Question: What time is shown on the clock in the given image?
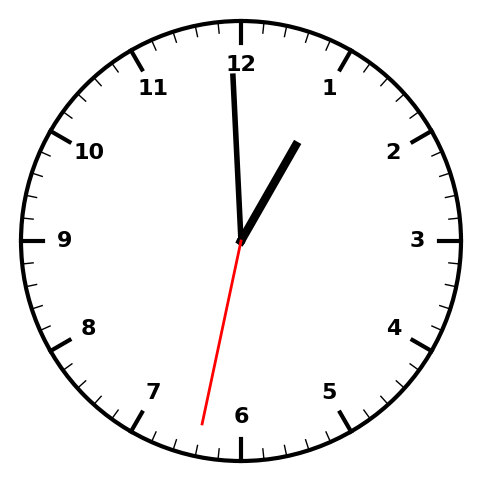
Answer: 12:59:32